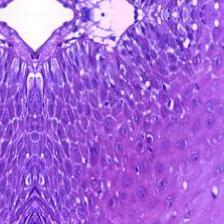
Diagnosis: Normal